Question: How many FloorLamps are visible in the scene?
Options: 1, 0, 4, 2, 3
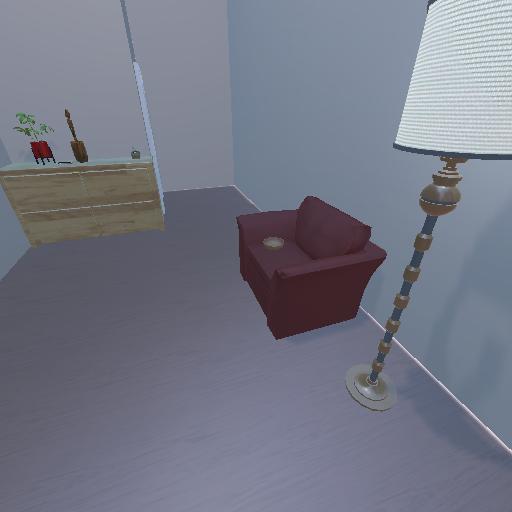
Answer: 1